Field crop: maize
Growth stage: 2
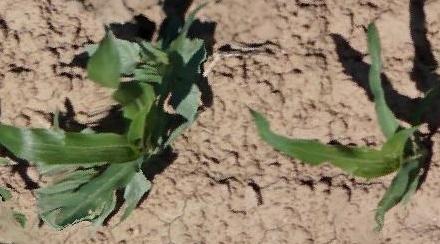
Species: maize